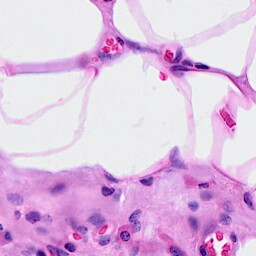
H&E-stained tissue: Breast